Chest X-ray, AP view. Patient: 9 years old, sex F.
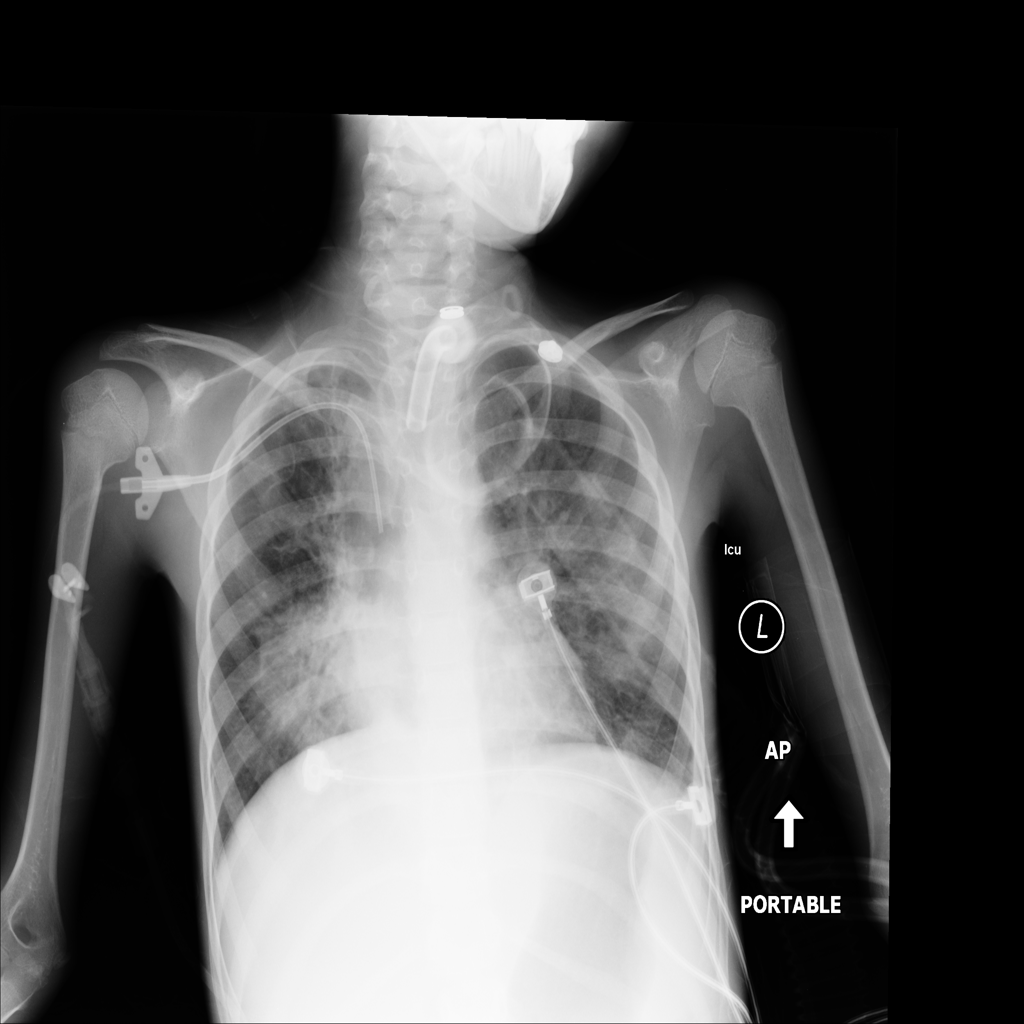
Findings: Consolidation, Infiltration